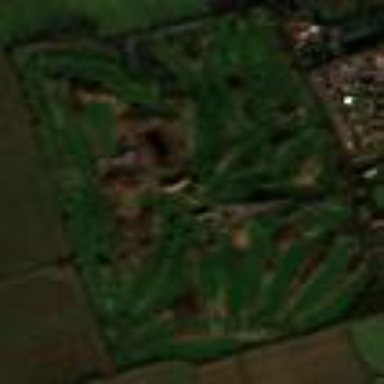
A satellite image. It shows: Golf course with 27 holes.